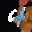
Label: 4